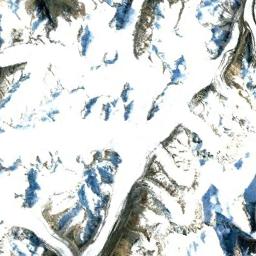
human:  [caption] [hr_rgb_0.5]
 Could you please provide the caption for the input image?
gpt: A snow-covered mountain covered in large areas .

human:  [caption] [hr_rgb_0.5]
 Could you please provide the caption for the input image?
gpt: The snowberg is partly covered with snow and ice .

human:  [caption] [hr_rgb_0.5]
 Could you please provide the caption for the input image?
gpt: A lot of snow is on the snowberg .

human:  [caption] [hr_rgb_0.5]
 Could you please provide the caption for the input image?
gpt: The snow berg is consist of bare land and white snow .

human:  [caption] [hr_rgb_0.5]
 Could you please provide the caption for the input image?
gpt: The snowberg is covered with snow and some bare land .